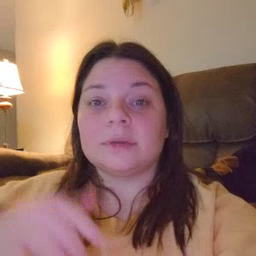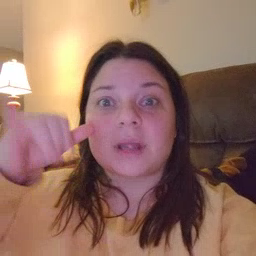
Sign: cow